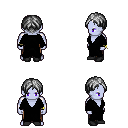
a pixel art fantasy rpg character, male body template, dark elf, purple skin, black robe, robe skirt, gray parted hairstyle, bracelets, black shoes, four views (front, back, left, right), 2x2 character sprite sheet, small pixel art, hard edges, no anti-aliasing